Question: I have a banner on web page, and part of the image there is a graphic of a button box. How do I make just the part where the button is a clickable link such as a href? You can see a sample image below.

In the banner image there is a "Join Now, Its Free" Button graphic. I want to add a link on this box, so when users click on this box on the banner, then it will open the next page. I want to know how I can add a link on just this button. I don't want to add the '<button>' tag to it; I just want to add a link based on the area of the "Join Now, Its Free" Button graphic. Anybody have any ideas on how I can add a link on this part of the image area without using the '<button>' tag.
'''
<div class="flexslider">
<ul class="slides" runat="server" id="Ul">
<li class="flex-active-slide" style="background: url(&quot;images/slider-bg-1.jpg&quot;) no-repeat scroll 50% 0px transparent; width: 100%; float: left; margin-right: -100%; position: relative; display: list-item;">
<div class="container">
<div class="sixteen columns contain"></div>
<img runat="server" id="imgSlide1" style="top: 1px; right:
-19px; opacity: 1;" class="item"
src="images/slider1.png" data-topimage="7%">
<a href="#" style="display:block; background:#00F; width:356px; height:66px; position:absolute; left:1px; top:-19px; left: 162px; top: 279px;"></a>
</div>
</li>
</ul>
</div>
<ul class="flex-direction-nav">
<li><a class="flex-prev" href="#"><i class="icon-angle-left"></i></a></li>
<li><a class="flex-next" href="#"><i class="icon-angle-right"></i></a></li>
</ul>
</div>
'''
Thank You
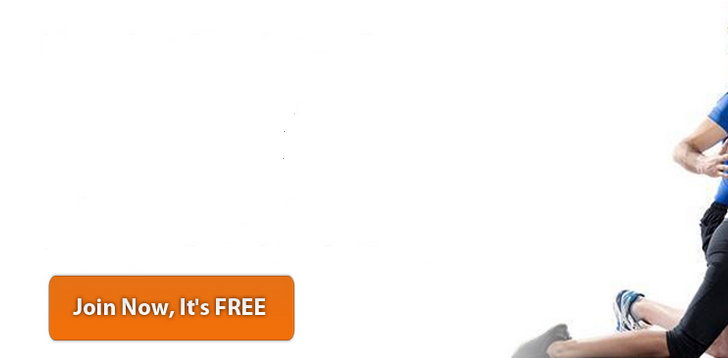
Answer: If you don't want to make the button a separate image, you can use the '<area>' tag. This is done by using html similar to this:
'''
<img src="imgsrc" width="imgwidth" height="imgheight" alt="alttext" usemap="#mapname">
<map name="mapname">
<area shape="rect" coords="see note 1" href="link" alt="alttext">
</map>
'''
Note 1: The 'coords=" "' attribute must be formatted in this way: 'coords="x1,y1,x2,y2"' where:
'''
x1=top left X coordinate
y1=top left Y coordinate
x2=bottom right X coordinate
y2=bottom right Y coordinate
'''
Note 2: The 'usemap="#mapname"' attribute must include the '#'.
I looked at your code and added in the '<map>' and '<area>' tags where they should be. I also commented out some parts that were either overlapping the image or seemed there for no use.
'''
<div class="flexslider">
<ul class="slides" runat="server" id="Ul">
<li class="flex-active-slide" style="background: url(&quot;images/slider-bg-1.jpg&quot;) no-repeat scroll 50% 0px transparent; width: 100%; float: left; margin-right: -100%; position: relative; display: list-item;">
<div class="container">
<div class="sixteen columns contain"></div>
<img runat="server" id="imgSlide1" style="top: 1px; right: -19px; opacity: 1;" class="item" src="./test.png" data-topimage="7%" height="358" width="728" usemap="#imgmap" />
<map name="imgmap">
<area shape="rect" coords="48,341,294,275" href="http://www.example.com/">
</map>
<!--<a href="#" style="display:block; background:#00F; width:356px; height:66px; position:absolute; left:1px; top:-19px; left: 162px; top: 279px;"></a>-->
</div>
</li>
</ul>
</div>
<!-- <ul class="flex-direction-nav">
<li><a class="flex-prev" href="#"><i class="icon-angle-left"></i></a></li>
<li><a class="flex-next" href="#"><i class="icon-angle-right"></i></a></li>
</ul> -->
'''
1. The coord="48,341,294,275" is in reference to your screenshot you posted.
2. The src="./test.png" is the location and name of the screenshot you posted on my computer.
3. The href="http://www.example.com/" is an example link.